Field crop: maize
Growth stage: 2
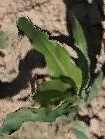
Species: maize